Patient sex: M
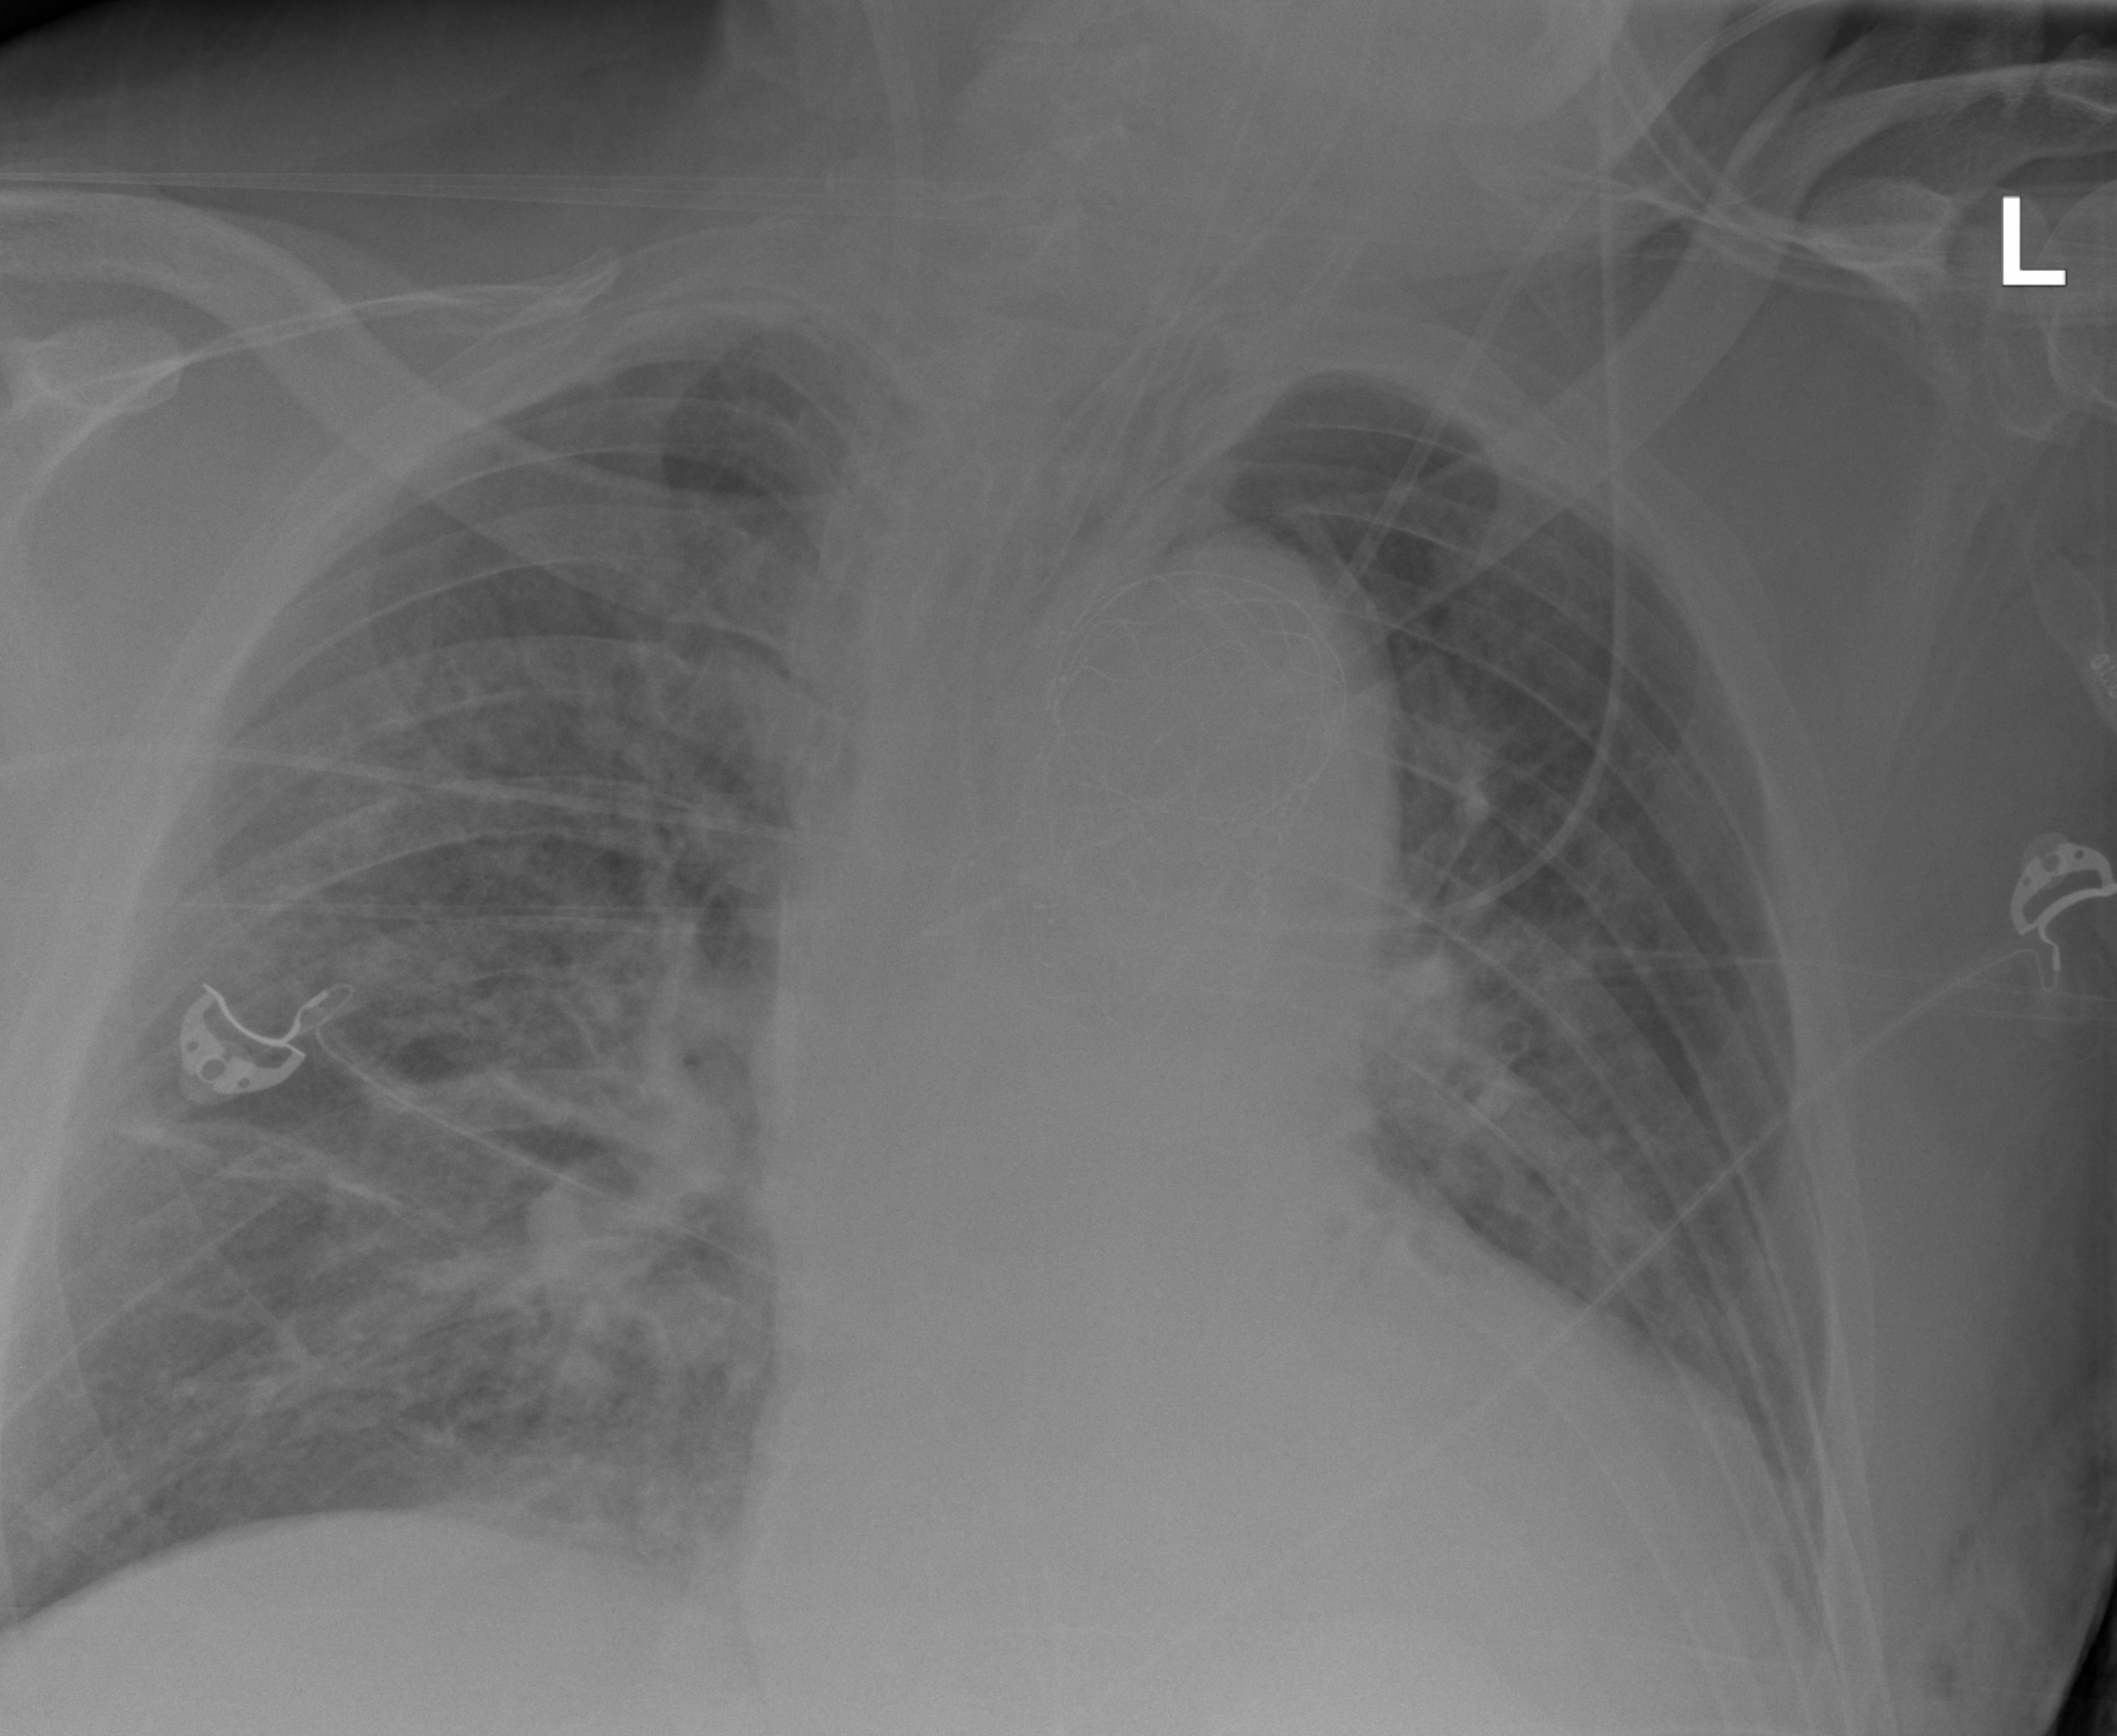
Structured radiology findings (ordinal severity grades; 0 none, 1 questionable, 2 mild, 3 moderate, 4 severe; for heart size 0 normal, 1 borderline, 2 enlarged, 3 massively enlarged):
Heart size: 2
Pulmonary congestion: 2
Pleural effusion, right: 0
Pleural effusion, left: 0
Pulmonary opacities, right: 0
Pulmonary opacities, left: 0
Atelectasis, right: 2
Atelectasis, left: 0